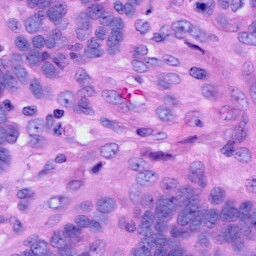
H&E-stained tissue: Ovarian